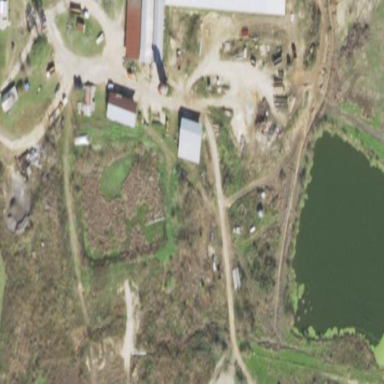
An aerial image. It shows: Dairy farmyard.